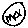
Label: moon